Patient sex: M
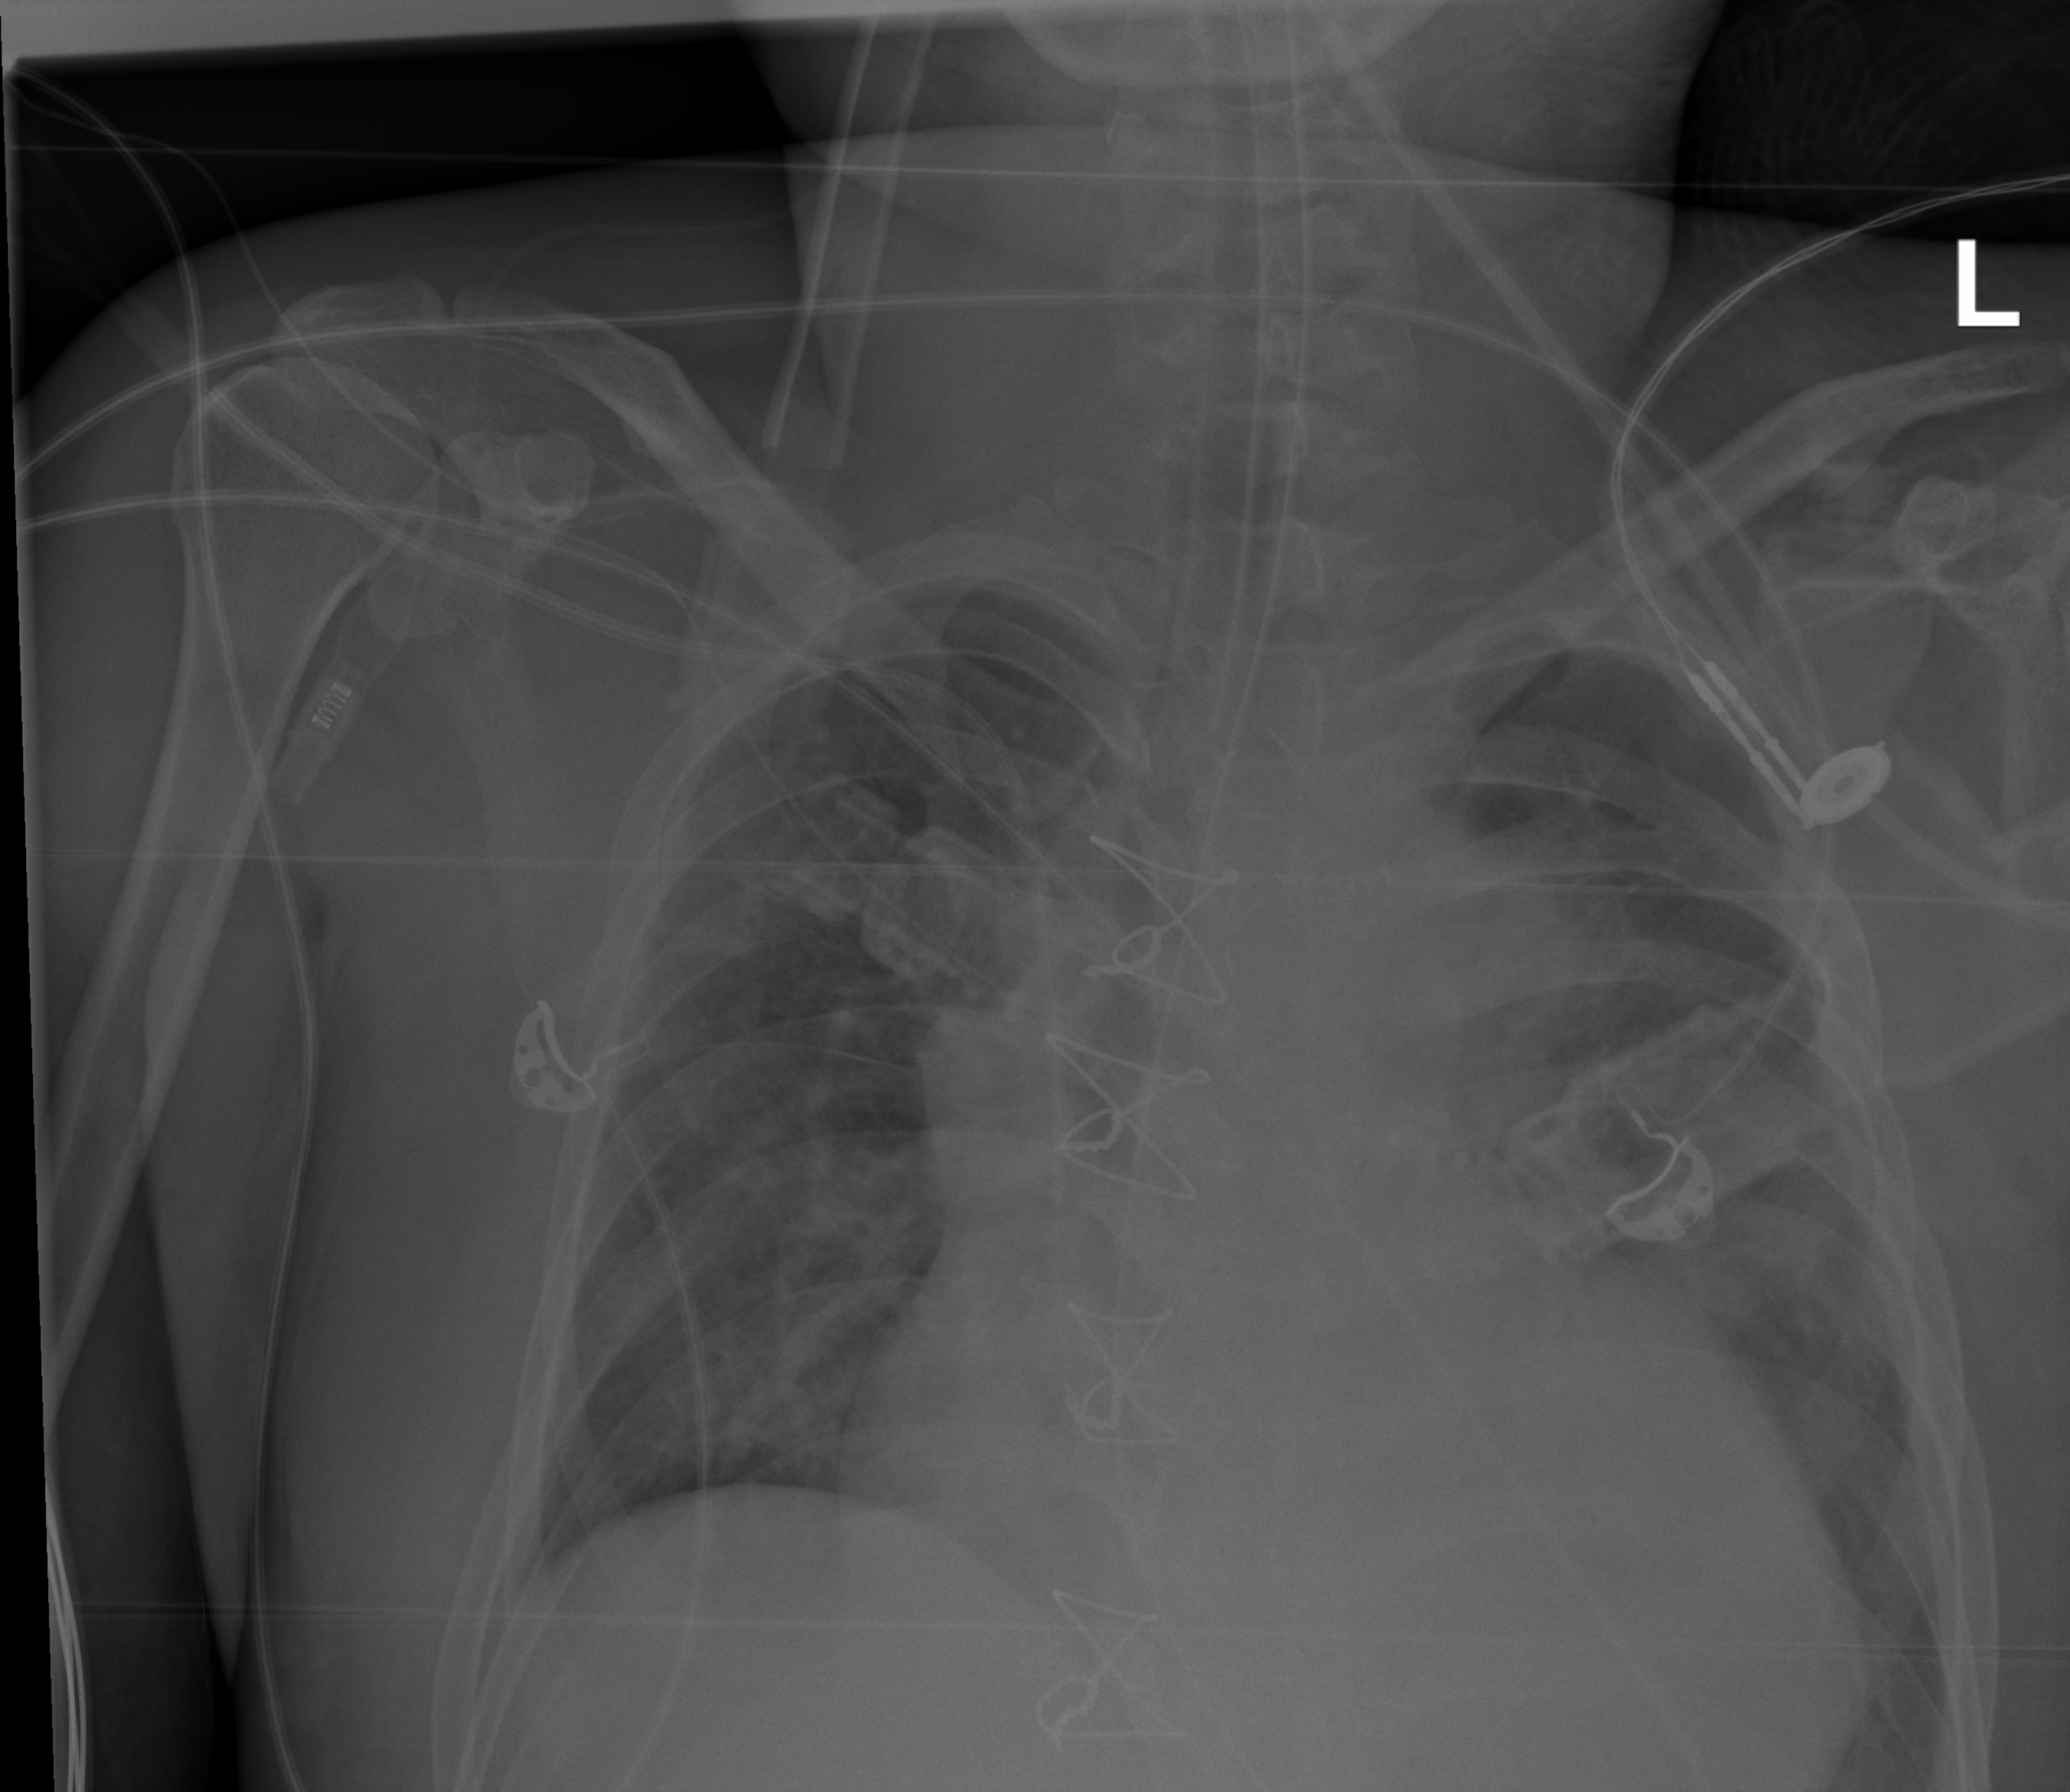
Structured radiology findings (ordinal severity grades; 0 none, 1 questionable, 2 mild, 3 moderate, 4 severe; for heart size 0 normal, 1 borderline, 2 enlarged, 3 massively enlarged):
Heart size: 3
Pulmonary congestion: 2
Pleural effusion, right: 0
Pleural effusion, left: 0
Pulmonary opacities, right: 2
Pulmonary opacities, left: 2
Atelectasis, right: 2
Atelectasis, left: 2